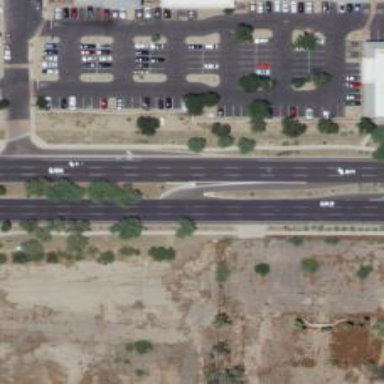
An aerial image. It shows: Asphalt road at the secondary link level.